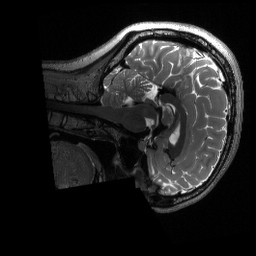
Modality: T2w
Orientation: sagittal
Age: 30
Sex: female
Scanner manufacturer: siemens
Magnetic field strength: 3 T
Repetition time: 3.2 s
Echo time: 0.563 s